Question: I have a problem with a responsive CSS ribbon I'm trying to create. I can't get the ribbon to scale down properly for mobile devices. (see screens)

'''
.ribbon {
margin: 10px auto;
padding: 0 10px 0;
position: relative;
color: #444;
background: #fff;
border: 1px solid #d2d2d2;
border-radius: 3px;
box-shadow: 0 1px 3px rgba(0,0,0,0.1);
}
.ribbon h3 {
display: block;
height: 30px;
max-width: 102%;
line-height: 1.3;
width: 724px;
margin: 0;
padding: 5px 10px;
position: relative;
left: -16px;
top: 8px;
color: #fff;
text-shadow: 0 1px 1px #111;
border-top: 1px solid #922d38;
border-bottom: 1px solid #922d38;
background: #922d38;
background: linear-gradient(top, #383838 0%, #262626 100%);
border-radius: 2px 2px 0 0;
box-shadow: 0 1px 2px rgba(0,0,0,0.3);
}
.ribbon h3::before,
.ribbon h3::after {
content: '';
display: block;
width: 0;
height: 0;
position: absolute;
bottom: -11px;
z-index: -10;
border: 5px solid;
border-color: #242424 transparent transparent transparent;
}
.ribbon h3::before {left: 0;}
.ribbon h3::after {right: 0;}
'''
Does anyone have any suggestions? Link: <URL>
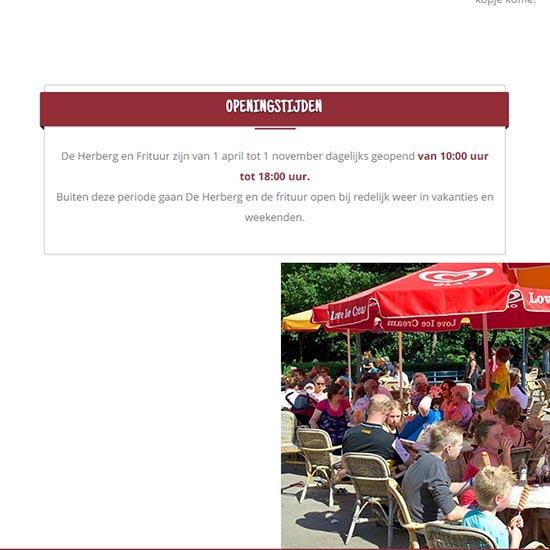
Answer: The trick here is to extend the '<h3>' over the edges of the '.ribbon' by a known amount. You can use position: absolute, and set the left and right properties to a negative value to do that. Then, you can position your pseudo-element triangles to the left and right, too - then, no matter how wide the box is, the ribbon always sticks out the right amount.
Here's the code (I've simplified to just show the technique - you should be able to add your decorative styles back easily enough). I've used a value of 0.3em for the 'size' of the ribbon overhang, so you can see various combinations of 0.3em and -0.3em - you can scale that up or down to suit.
'''
.ribbon {
border: 1px solid #CCC;
margin: 2em;
min-height: 20em;
position: relative;
}
.ribbon h3 {
background: red;
color: #FFF;
height: 3em;
left: -0.3em;
line-height: 3em;
position: absolute;
right: -0.3em;
text-align: center;
top: 1em;
}
.ribbon h3::before,
.ribbon h3::after {
border-color: transparent;
border-style: solid;
bottom: -0.3em;
content: '';
display: block;
height: 0;
position: absolute;
width: 0;
}
.ribbon h3::before {
border-right-color: black;
border-width: 0 0.3em 0.3em 0;
left: 0;
}
.ribbon h3::after {
border-top-color: black;
border-width: 0.3em 0.3em 0 0;
right: 0;
}
'''
Here's a demo: <URL>